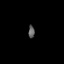
Tissue: skin
Cell type: Epithelial cells
Senescence score: 0.2186
Nuclear area (px): 77
Mean DAPI intensity: 93.61